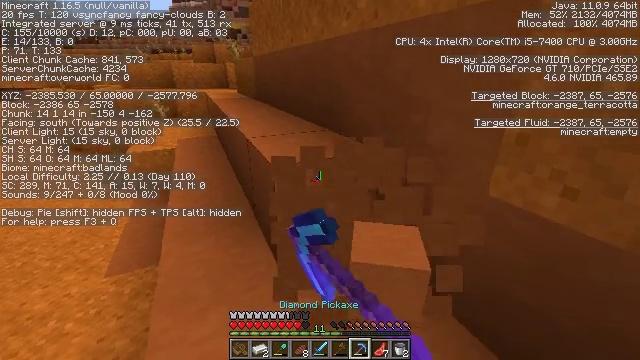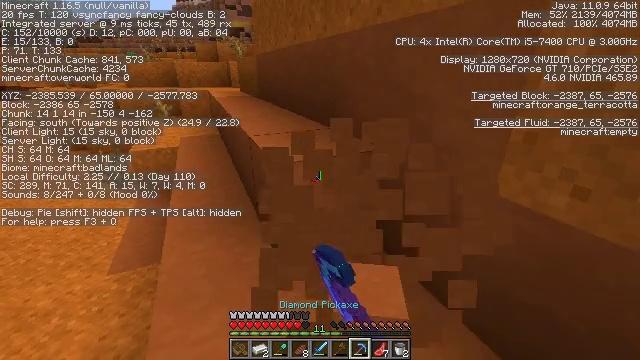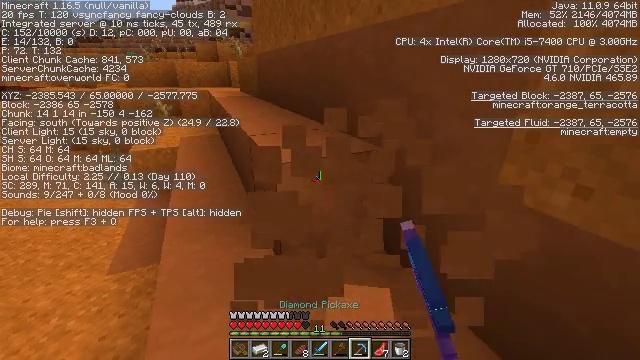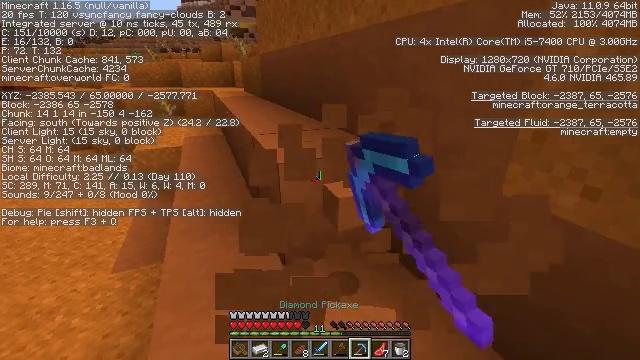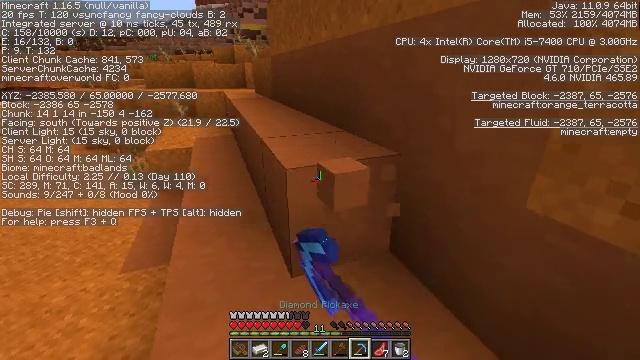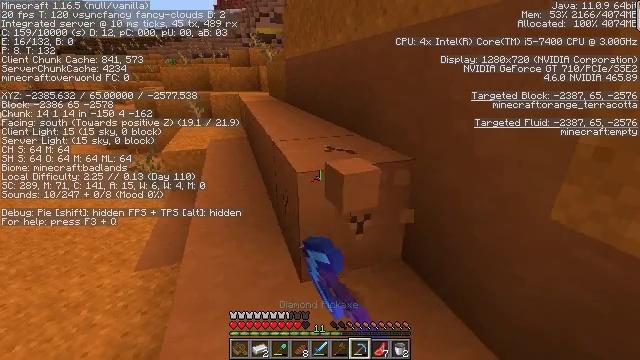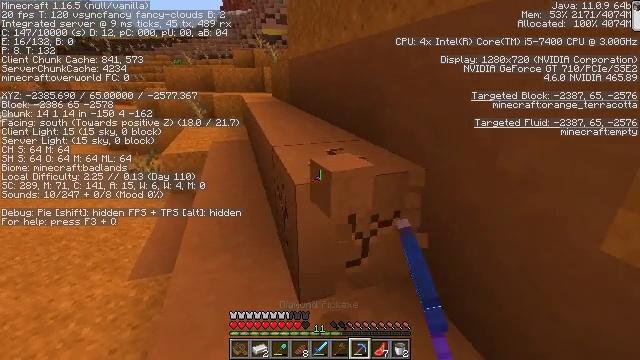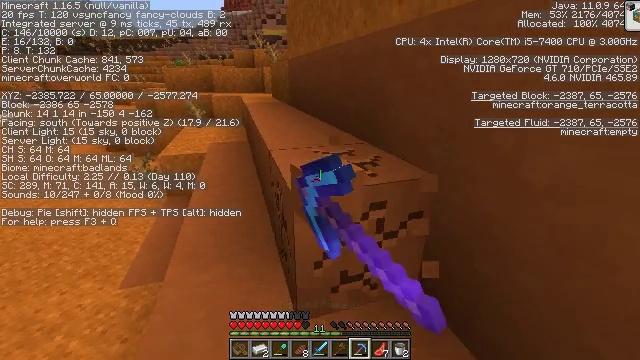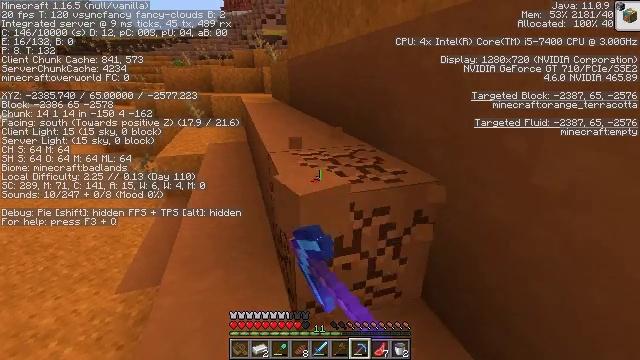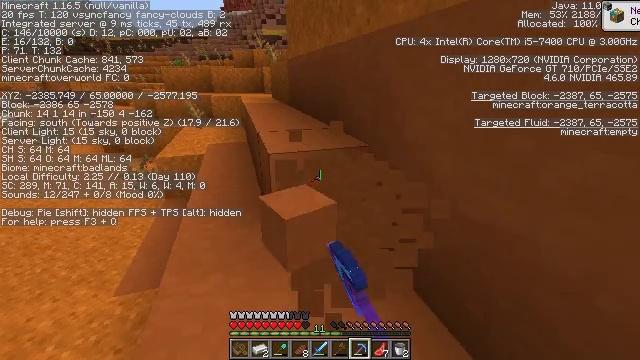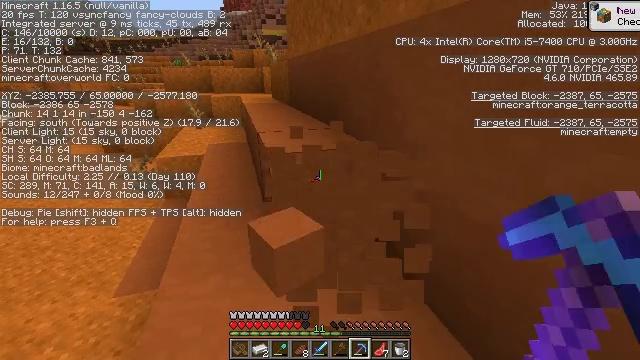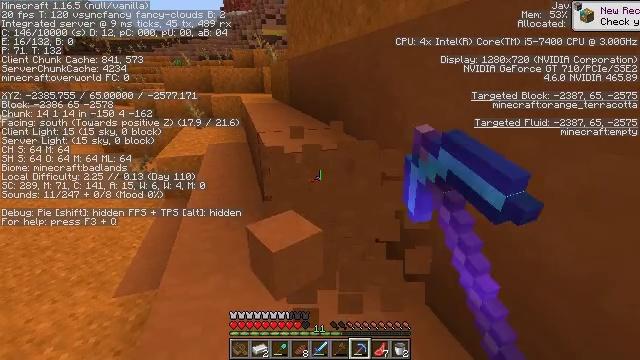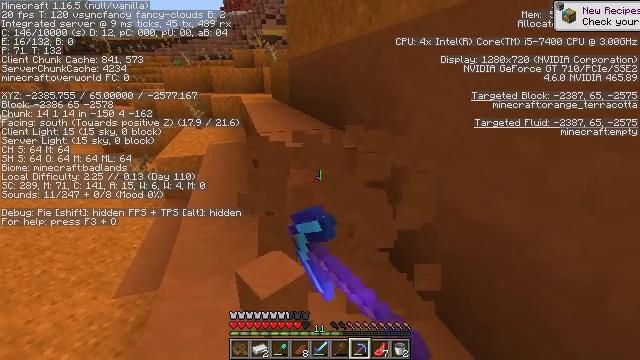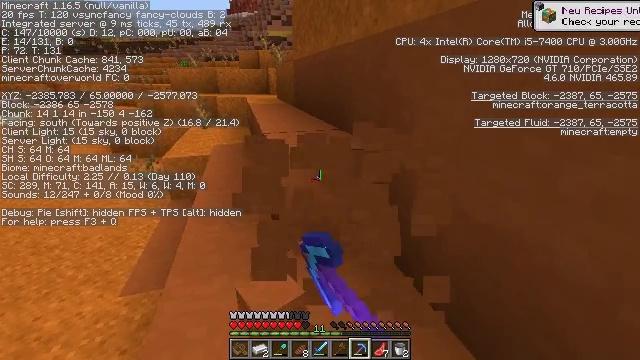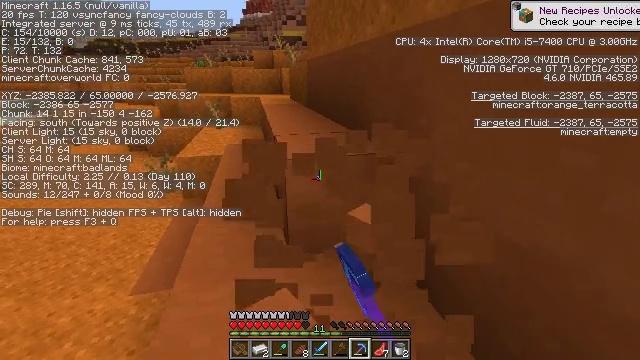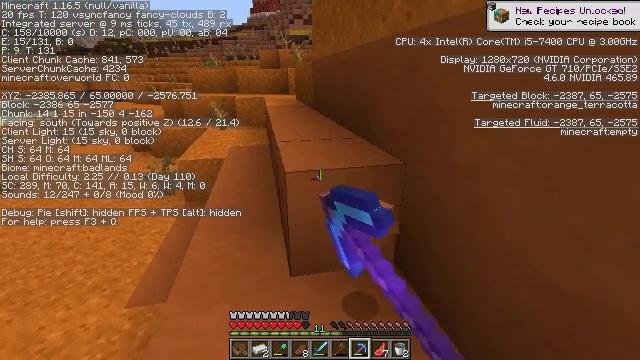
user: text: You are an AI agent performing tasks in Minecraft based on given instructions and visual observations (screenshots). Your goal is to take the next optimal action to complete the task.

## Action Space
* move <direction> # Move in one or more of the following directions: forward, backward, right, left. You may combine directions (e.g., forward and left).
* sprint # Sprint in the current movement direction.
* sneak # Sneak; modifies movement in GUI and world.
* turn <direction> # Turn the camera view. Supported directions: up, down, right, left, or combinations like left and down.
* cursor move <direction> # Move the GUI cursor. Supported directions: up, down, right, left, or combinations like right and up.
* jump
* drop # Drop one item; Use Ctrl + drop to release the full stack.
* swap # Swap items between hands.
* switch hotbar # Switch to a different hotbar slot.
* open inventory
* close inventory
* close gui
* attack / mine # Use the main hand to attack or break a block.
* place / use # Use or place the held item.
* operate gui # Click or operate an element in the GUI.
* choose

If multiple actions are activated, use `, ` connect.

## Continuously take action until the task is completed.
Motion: motion action
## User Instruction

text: Dig out the orange terracotta.
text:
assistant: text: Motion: attack / mine
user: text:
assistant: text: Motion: attack / mine
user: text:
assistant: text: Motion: attack / mine
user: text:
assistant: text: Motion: move forward, turn left, attack / mine
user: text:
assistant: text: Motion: move forward, turn left, attack / mine
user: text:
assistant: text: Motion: move forward, turn left, attack / mine
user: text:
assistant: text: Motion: attack / mine
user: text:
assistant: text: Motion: attack / mine
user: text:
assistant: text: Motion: attack / mine
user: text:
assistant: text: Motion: attack / mine
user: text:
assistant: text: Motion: attack / mine
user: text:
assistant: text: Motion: attack / mine
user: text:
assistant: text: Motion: move forward, turn left, attack / mine
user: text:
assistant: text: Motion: move forward, turn left, attack / mine
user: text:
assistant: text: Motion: move forward, turn left, attack / mine
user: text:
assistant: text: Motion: attack / mine
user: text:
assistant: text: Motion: attack / mine
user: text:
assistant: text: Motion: attack / mine
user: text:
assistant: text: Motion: attack / mine
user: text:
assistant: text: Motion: turn left, attack / mine
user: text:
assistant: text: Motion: move forward, turn left, attack / mine
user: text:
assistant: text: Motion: move forward, attack / mine
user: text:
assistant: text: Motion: move forward, turn left, attack / mine
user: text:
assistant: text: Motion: move forward, turn left, attack / mine
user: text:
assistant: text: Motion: move forward, turn left, attack / mine
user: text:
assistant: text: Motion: attack / mine
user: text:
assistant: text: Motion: attack / mine
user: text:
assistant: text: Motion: attack / mine
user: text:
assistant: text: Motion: attack / mine
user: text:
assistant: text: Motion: attack / mine